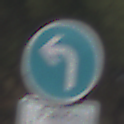
Verkehrszeichen: VorgeschriebeneFahrtrichtungLinks
Zusatzzeichen unten: SonstigeFahrzeugePersonengruppenFrei4
Umgebung: Outdoor, RoadRail
Tageszeit: Midday
Wetter: Clear
Licht: Natural
Jahreszeit: NotSpecified
Kontrast: HighContrast